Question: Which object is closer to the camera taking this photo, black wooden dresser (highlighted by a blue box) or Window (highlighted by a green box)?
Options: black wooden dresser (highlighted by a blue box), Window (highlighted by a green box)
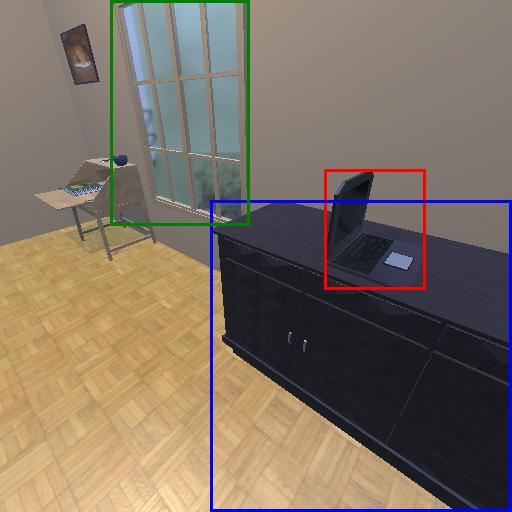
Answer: black wooden dresser (highlighted by a blue box)